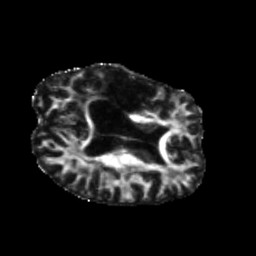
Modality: FA
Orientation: axial
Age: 49
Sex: male
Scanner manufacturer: siemens
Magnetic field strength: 3 T
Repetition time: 5.25 s
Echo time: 0.08 s